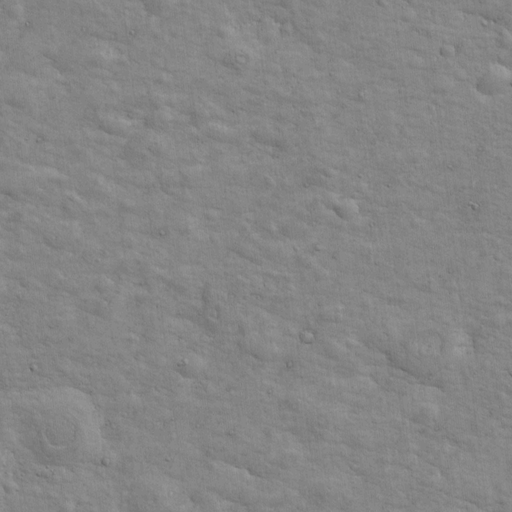
Classes present: Background